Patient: sex M, age 64
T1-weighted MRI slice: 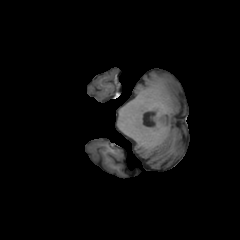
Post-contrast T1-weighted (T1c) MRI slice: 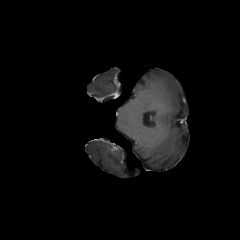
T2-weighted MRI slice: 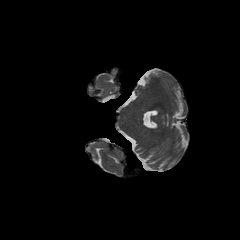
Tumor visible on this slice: yes
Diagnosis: Astrocytoma, IDH-wildtype
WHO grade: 3